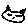
Label: cat